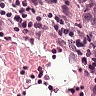
Metastatic tissue present: yes